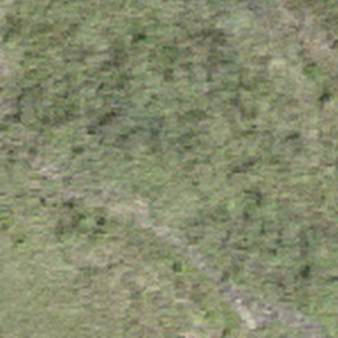
Label: other